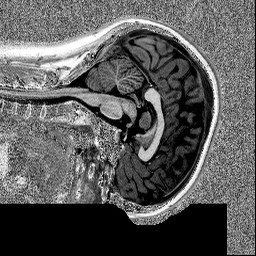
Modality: MP2RAGE
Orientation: sagittal
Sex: female